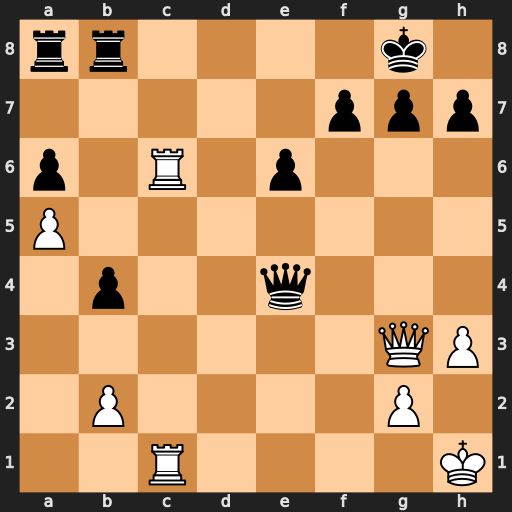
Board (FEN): rr4k1/5ppp/p1R1p3/P7/1p2q3/6QP/1P4P1/2R4K
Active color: w
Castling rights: -
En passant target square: -
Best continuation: Qxb8+ Rxb8 Rc8+ Rxc8 Rxc8#